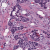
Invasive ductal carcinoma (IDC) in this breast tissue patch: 1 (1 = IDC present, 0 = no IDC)